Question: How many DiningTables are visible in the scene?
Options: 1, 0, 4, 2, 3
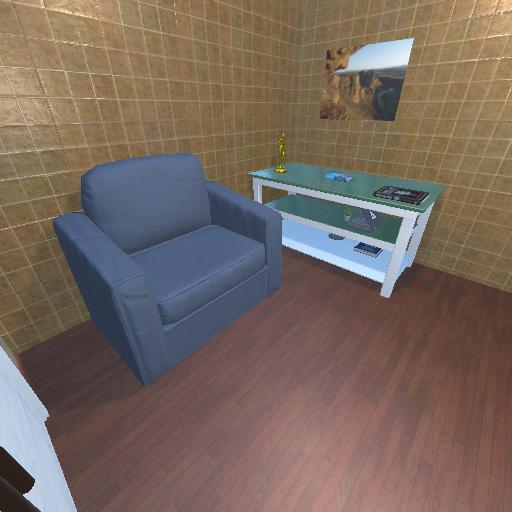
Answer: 1